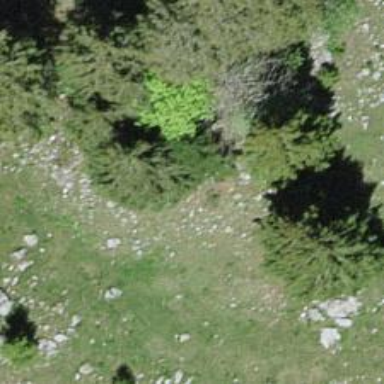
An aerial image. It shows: Evergreen needle-leaved forest.